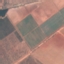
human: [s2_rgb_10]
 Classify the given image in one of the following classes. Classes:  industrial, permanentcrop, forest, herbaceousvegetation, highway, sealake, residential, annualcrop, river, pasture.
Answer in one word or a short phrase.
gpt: PermanentCrop